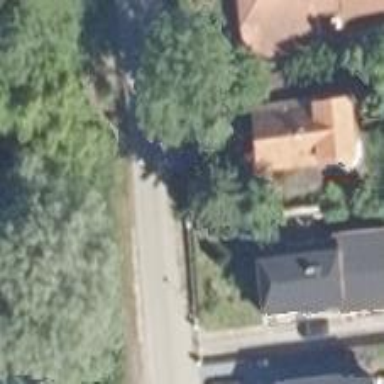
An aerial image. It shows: Residential road.